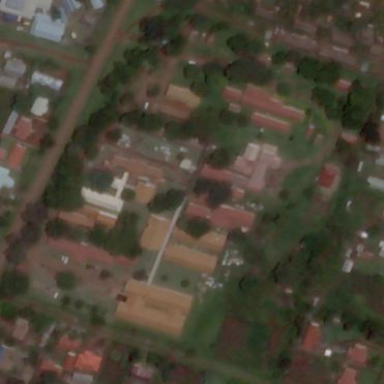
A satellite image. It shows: Hospital.